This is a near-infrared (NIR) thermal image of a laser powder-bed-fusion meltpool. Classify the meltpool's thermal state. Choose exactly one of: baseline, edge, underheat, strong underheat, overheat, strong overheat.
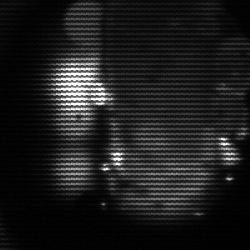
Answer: strong underheat